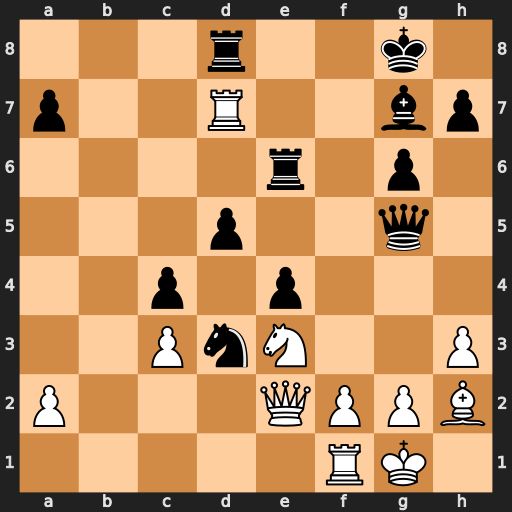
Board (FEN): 3r2k1/p2R2bp/4r1p1/3p2q1/2p1p3/2PnN2P/P3QPPB/5RK1
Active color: w
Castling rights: -
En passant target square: -
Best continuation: Qg4 Rxd7 Qxg5